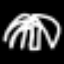
Label: palm tree